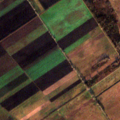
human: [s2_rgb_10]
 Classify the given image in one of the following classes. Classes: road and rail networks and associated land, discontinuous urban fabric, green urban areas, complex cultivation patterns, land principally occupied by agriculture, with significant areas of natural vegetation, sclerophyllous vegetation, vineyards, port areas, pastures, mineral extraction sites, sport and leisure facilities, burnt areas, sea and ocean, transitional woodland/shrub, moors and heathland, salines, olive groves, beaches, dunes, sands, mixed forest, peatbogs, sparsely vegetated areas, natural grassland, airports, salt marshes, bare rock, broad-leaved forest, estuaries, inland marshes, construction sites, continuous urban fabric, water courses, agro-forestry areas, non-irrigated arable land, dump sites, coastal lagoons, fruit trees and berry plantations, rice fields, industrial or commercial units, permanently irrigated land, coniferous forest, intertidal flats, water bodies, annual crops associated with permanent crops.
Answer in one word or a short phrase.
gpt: non-irrigated arable land, broad-leaved forest